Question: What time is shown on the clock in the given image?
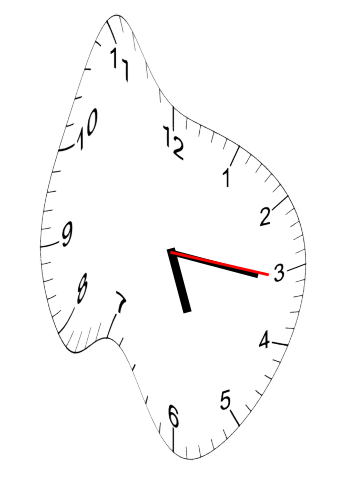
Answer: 05:16:16